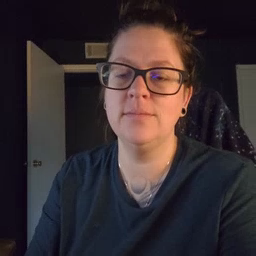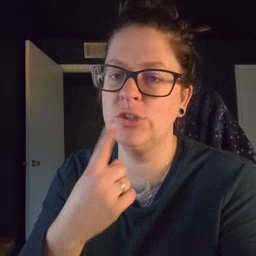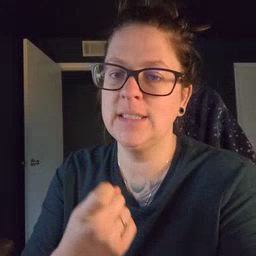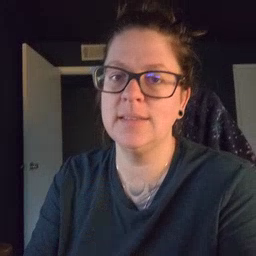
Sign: red